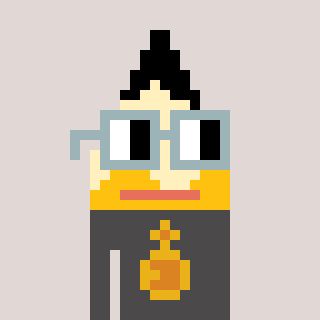
a pixel art character with square dark gray glasses, a pencil-shaped head and a grayscale-colored body on a warm background